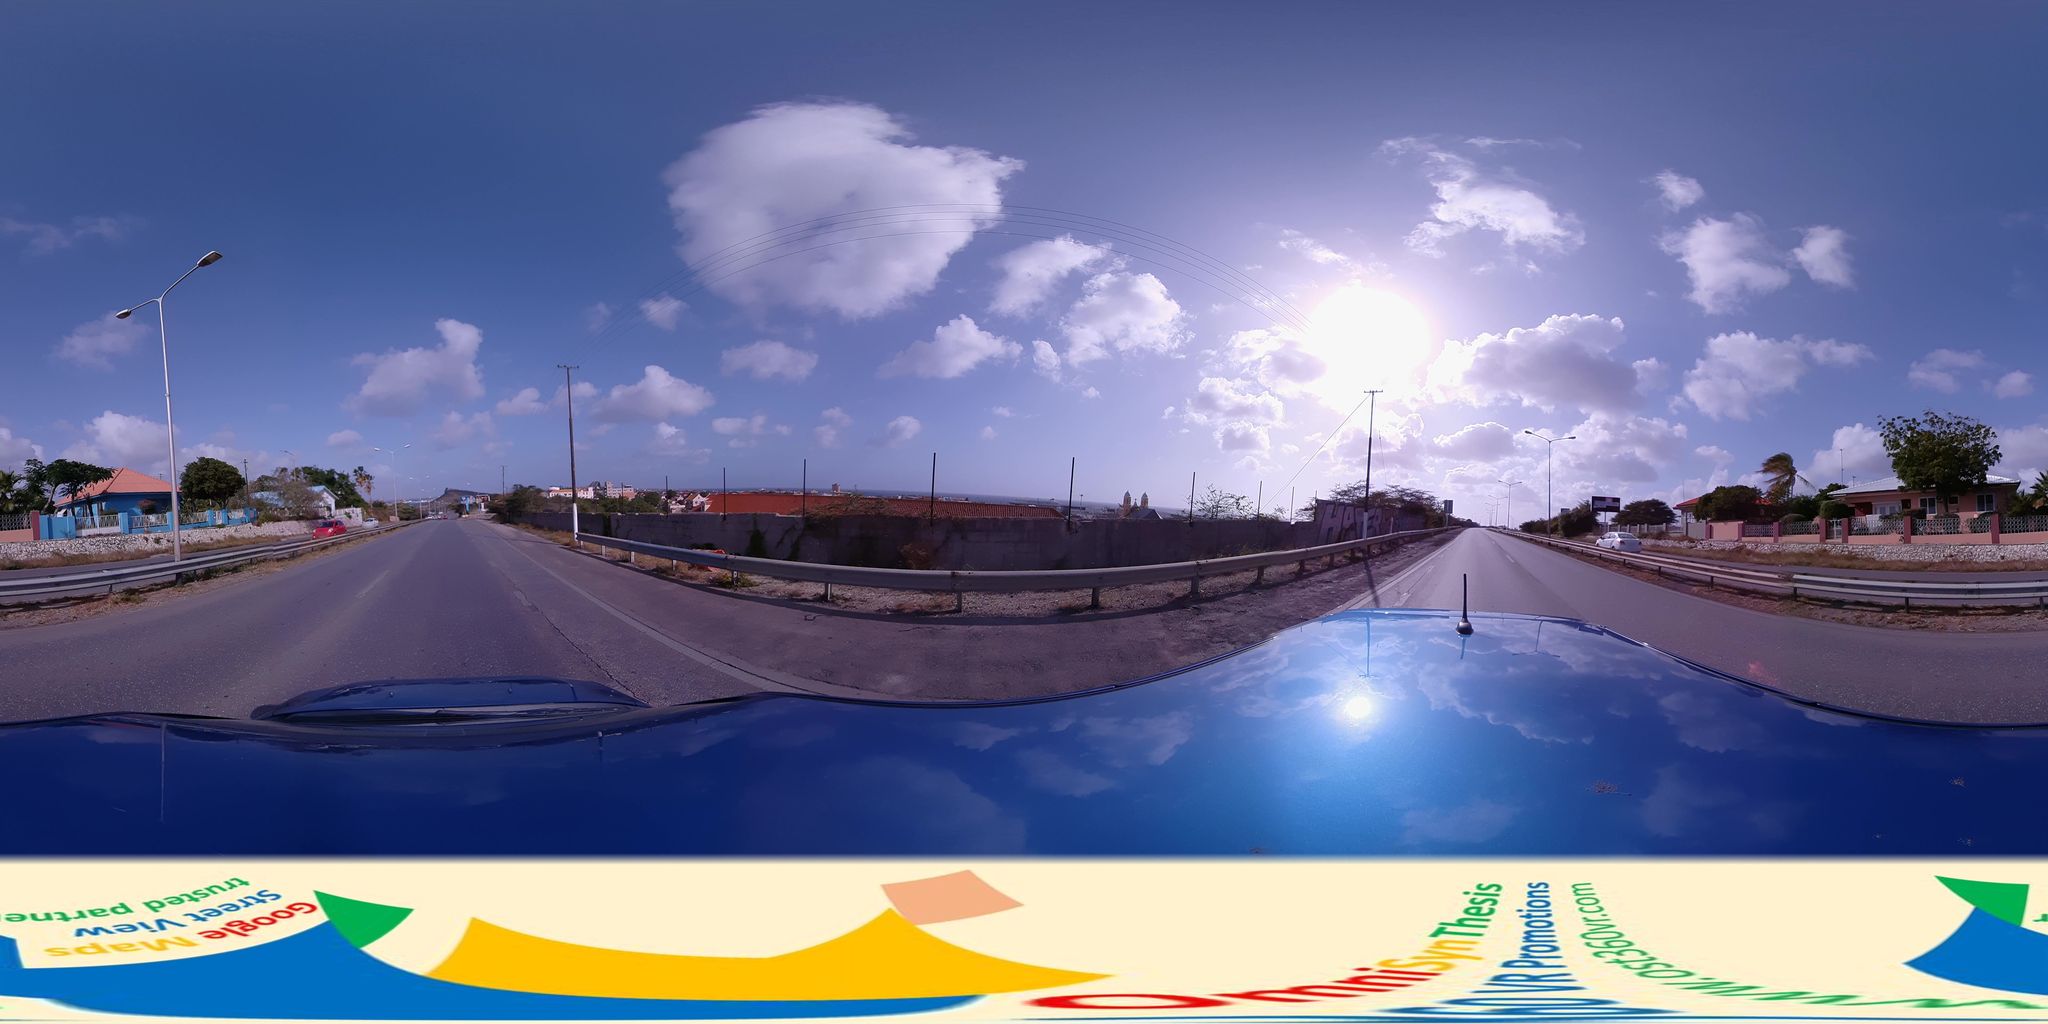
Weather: clear
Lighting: day
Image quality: slightly poor
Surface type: cycling surface
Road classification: trunk_link, residential
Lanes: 1
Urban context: suburban or peri-urban
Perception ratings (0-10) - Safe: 3.76, Lively: 3.23, Beautiful: 4.9, Boring: 1.42, Depressing: 8.61, Wealthy: 7.9